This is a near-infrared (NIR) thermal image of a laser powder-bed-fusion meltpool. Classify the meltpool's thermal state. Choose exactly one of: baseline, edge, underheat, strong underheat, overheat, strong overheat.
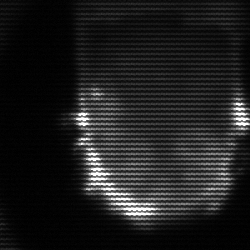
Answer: baseline